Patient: sex M, age 65
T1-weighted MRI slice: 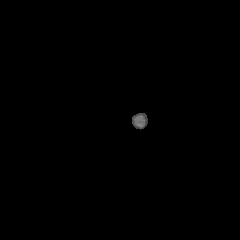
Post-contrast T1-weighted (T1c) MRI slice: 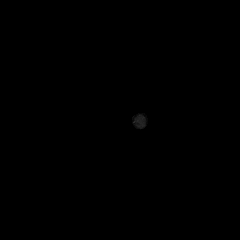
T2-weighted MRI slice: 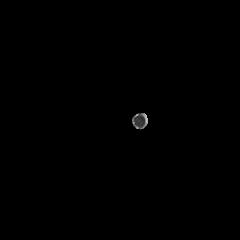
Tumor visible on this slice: no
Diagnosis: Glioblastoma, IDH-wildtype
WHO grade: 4